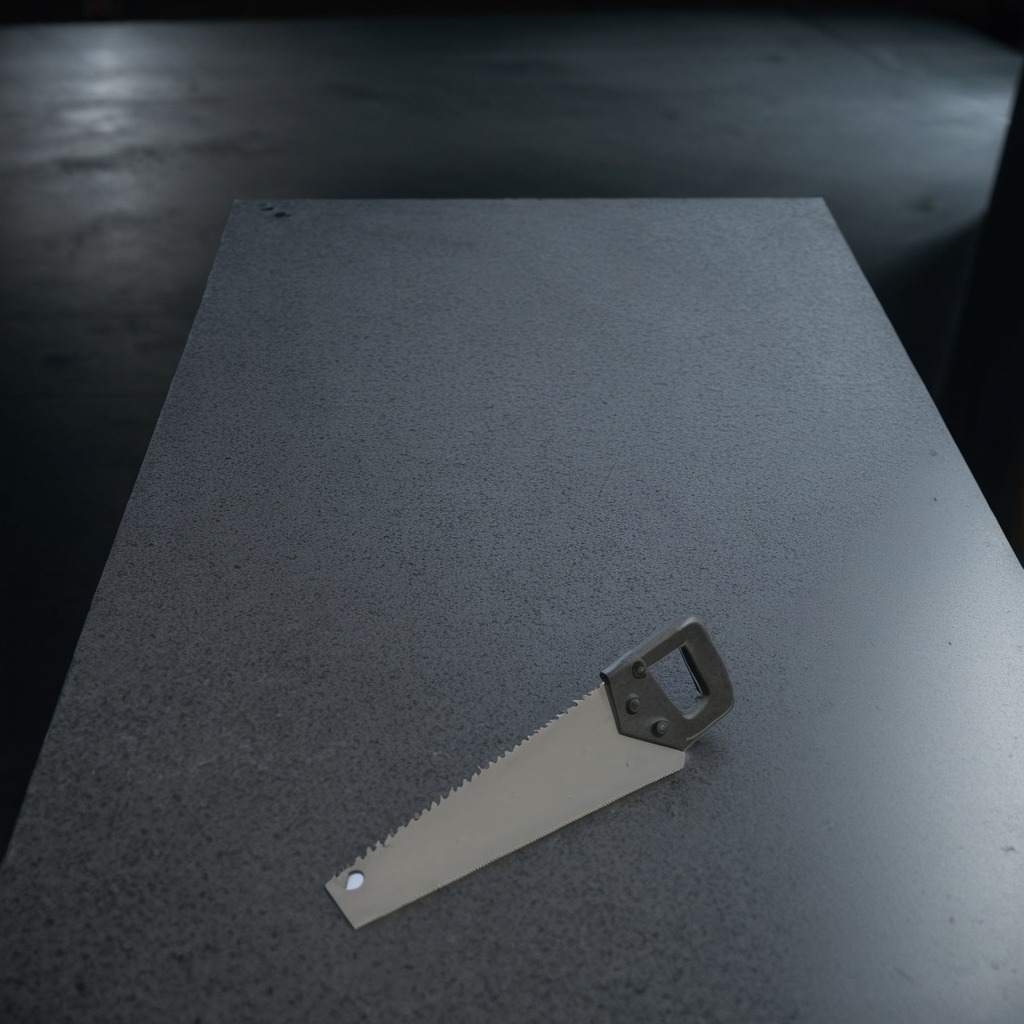
A metal saw is lying on a clean granite table inside a workshop at night.